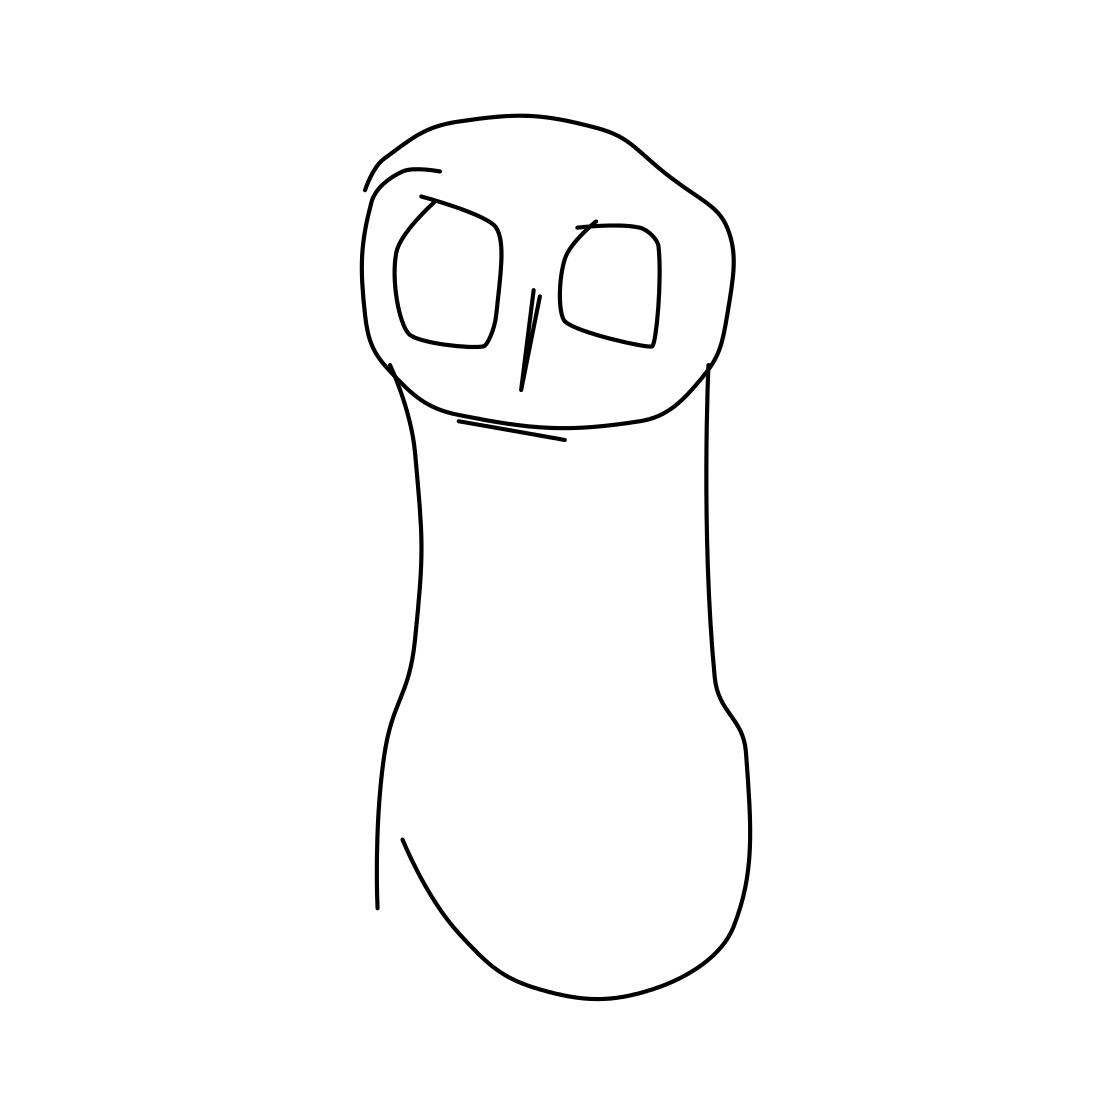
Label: owl